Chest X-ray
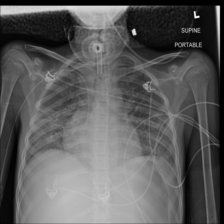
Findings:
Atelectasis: negative
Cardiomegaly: negative
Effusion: negative
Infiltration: positive
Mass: negative
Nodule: positive
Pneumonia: negative
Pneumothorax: negative
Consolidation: negative
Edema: negative
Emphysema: negative
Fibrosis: negative
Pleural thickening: negative
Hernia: negative